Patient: sex M, age 74
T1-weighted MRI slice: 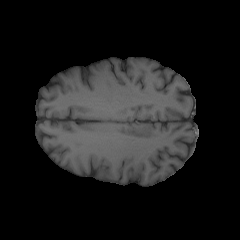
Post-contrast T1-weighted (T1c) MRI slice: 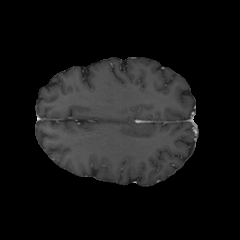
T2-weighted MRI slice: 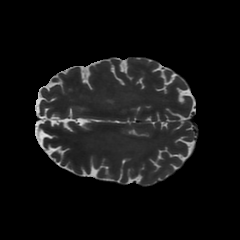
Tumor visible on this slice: no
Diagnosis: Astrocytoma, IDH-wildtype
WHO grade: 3